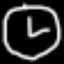
Label: clock